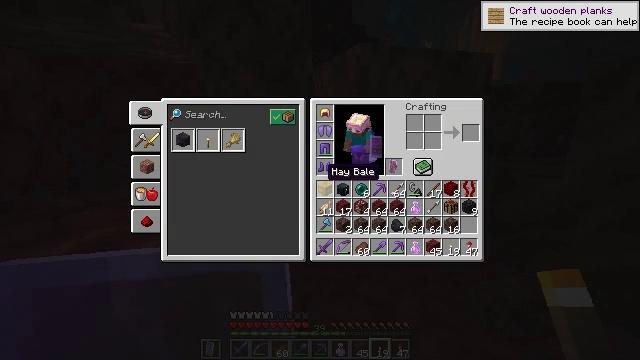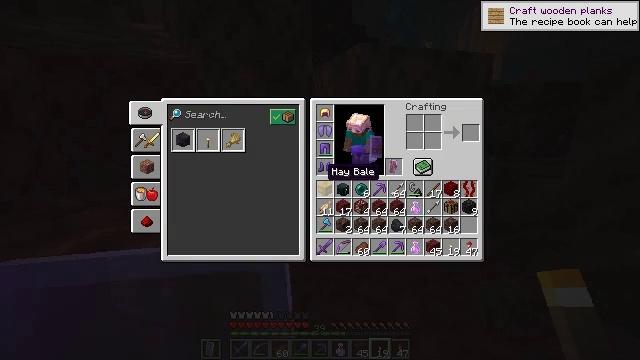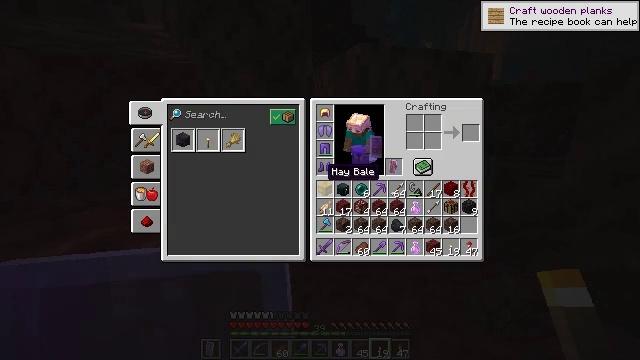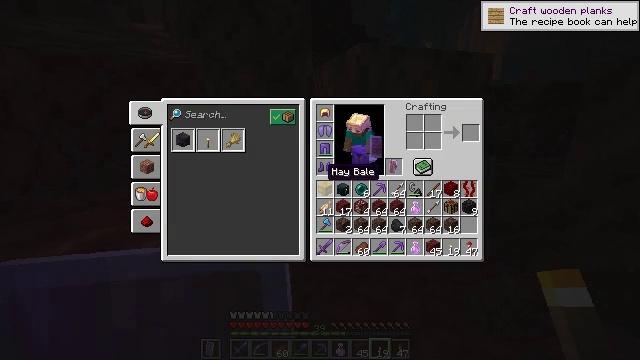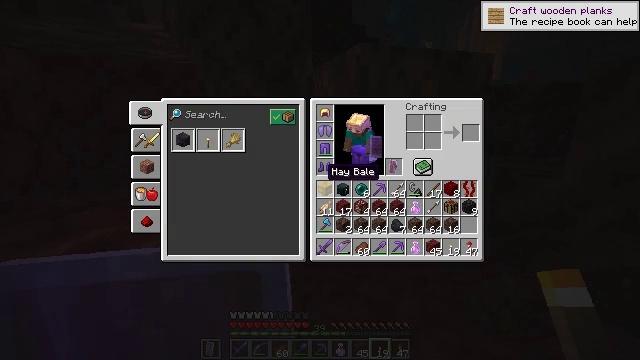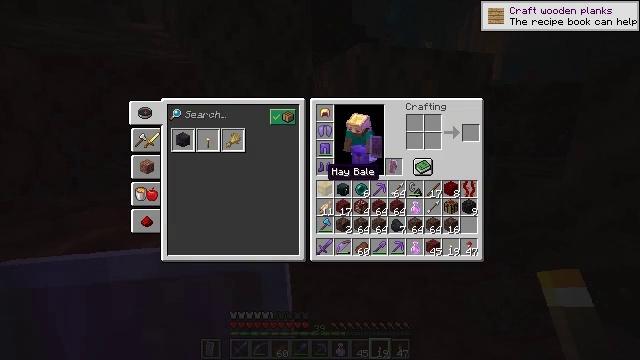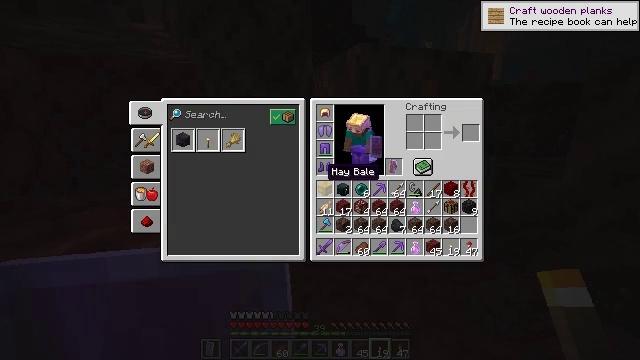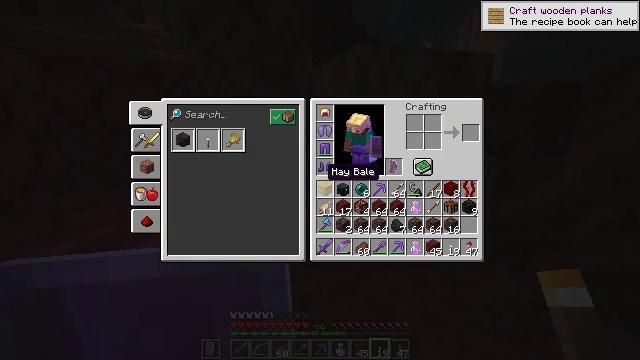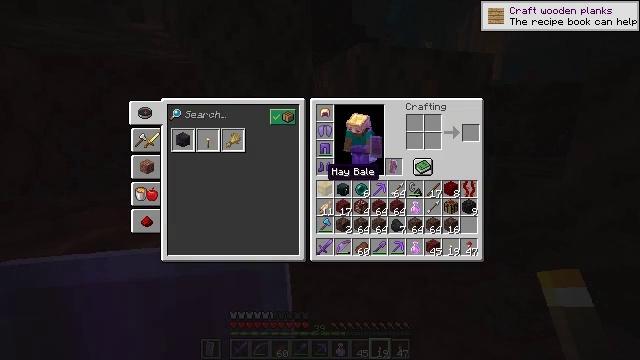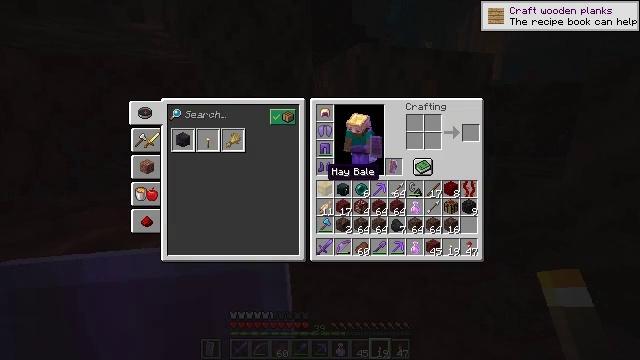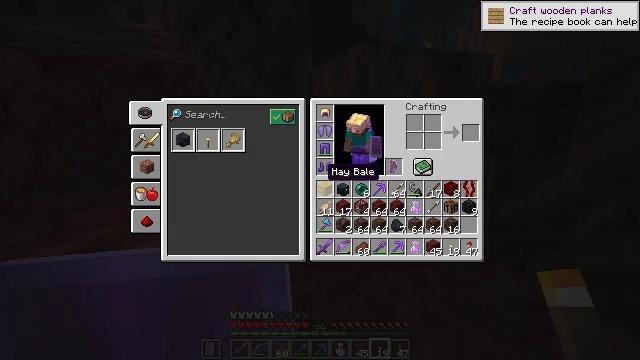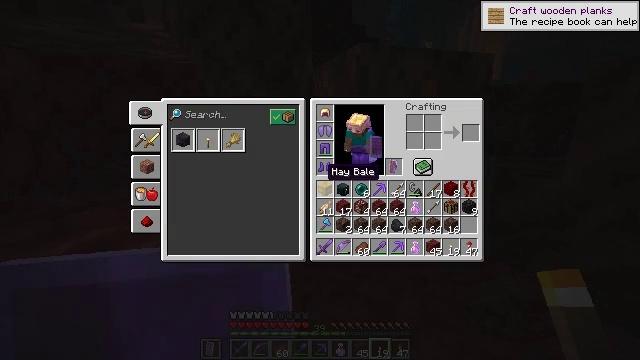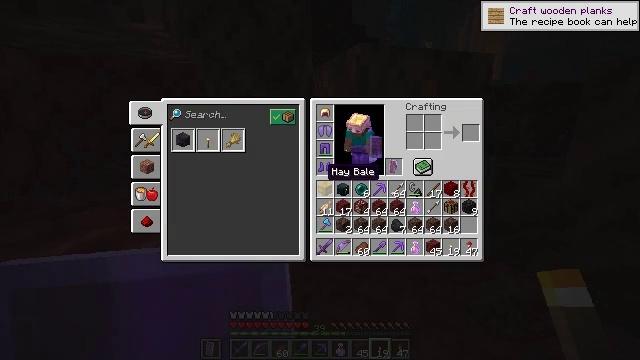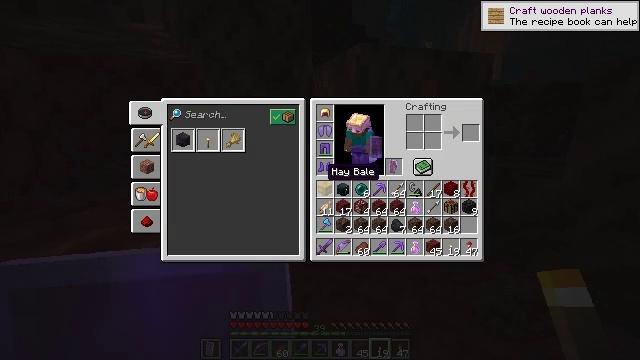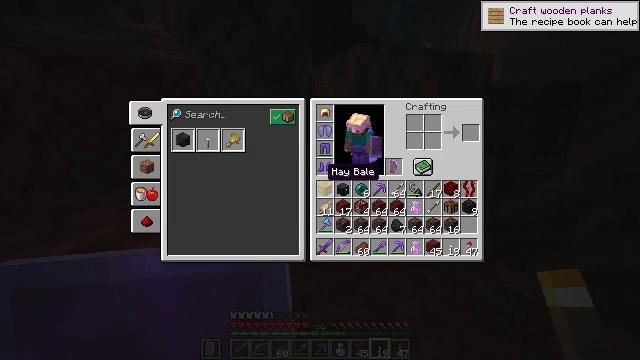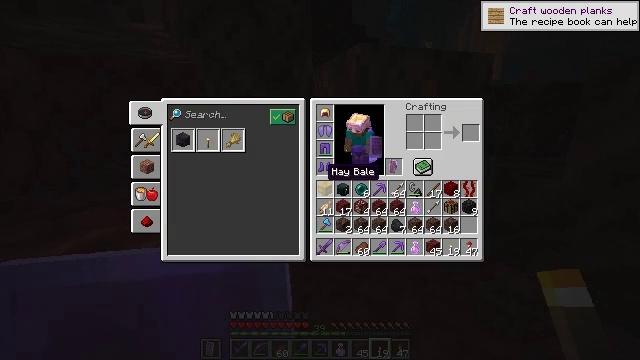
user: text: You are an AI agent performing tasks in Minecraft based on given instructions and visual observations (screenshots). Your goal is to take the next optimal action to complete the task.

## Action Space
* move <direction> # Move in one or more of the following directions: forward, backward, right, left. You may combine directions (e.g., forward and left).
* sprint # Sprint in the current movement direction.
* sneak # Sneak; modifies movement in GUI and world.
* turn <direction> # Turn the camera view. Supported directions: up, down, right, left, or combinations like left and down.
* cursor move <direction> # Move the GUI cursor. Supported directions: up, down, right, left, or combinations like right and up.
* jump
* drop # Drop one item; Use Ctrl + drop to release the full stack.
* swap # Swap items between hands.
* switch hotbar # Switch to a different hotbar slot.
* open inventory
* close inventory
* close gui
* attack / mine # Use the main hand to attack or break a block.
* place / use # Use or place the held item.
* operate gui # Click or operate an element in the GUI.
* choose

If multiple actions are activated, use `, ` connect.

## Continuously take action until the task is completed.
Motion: motion action
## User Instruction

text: Gather soul sand from the Nether.
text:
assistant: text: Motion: no_op
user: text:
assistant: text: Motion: no_op
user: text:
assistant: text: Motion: no_op
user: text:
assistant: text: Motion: no_op
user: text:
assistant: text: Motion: no_op
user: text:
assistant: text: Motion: no_op
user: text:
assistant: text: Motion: no_op
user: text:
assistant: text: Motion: no_op
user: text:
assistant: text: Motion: no_op
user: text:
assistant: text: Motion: no_op
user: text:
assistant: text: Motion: no_op
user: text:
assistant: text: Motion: no_op
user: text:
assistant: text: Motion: no_op
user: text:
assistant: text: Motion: no_op
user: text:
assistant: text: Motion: no_op
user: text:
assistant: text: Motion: no_op
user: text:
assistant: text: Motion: no_op
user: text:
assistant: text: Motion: no_op
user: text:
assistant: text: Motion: no_op
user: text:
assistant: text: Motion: no_op
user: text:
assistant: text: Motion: no_op
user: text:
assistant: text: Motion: no_op
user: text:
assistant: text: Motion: no_op
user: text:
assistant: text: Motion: no_op
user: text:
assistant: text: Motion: no_op
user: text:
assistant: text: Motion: no_op
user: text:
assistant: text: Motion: no_op
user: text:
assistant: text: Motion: no_op
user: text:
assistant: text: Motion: no_op
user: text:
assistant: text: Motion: no_op